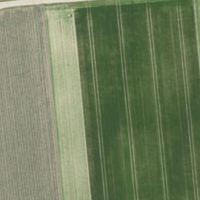
EUNIS habitat code: 55
Species observed at this site:
Fagopyrum esculentum